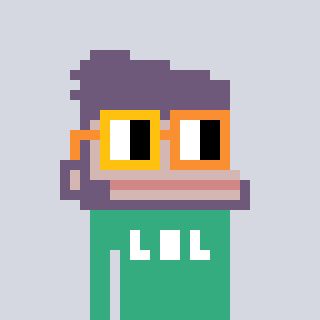
a pixel art character with square yellow and orange glasses, a ape-shaped head and a teal-colored body on a cool background